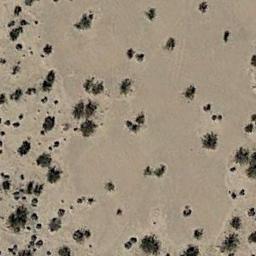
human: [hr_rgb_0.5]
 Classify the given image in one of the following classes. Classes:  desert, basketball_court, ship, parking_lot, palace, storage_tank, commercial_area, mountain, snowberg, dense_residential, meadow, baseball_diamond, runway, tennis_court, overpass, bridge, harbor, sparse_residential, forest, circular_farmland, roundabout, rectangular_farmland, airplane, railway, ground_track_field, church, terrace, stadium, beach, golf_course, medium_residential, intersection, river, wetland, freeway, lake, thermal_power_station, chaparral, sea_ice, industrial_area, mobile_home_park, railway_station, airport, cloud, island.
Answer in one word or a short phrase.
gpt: chaparral